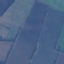
Land use / land cover class: Pasture